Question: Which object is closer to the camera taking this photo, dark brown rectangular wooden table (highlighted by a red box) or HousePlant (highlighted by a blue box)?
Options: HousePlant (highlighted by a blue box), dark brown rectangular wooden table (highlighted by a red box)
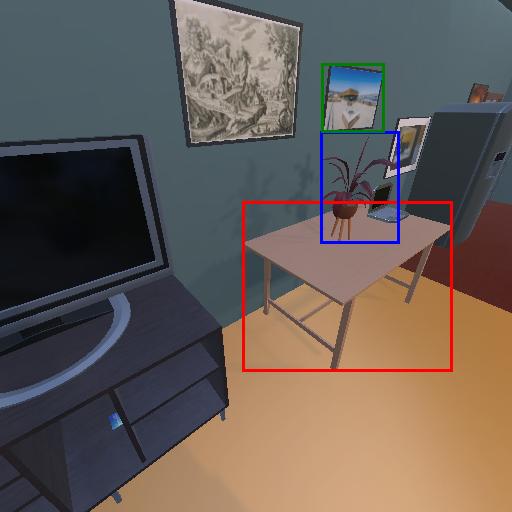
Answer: HousePlant (highlighted by a blue box)